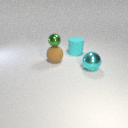
large brown rubber sphere behind large cyan metal sphere